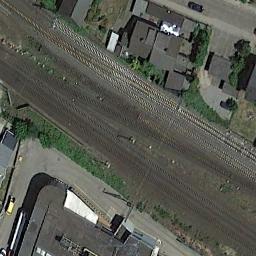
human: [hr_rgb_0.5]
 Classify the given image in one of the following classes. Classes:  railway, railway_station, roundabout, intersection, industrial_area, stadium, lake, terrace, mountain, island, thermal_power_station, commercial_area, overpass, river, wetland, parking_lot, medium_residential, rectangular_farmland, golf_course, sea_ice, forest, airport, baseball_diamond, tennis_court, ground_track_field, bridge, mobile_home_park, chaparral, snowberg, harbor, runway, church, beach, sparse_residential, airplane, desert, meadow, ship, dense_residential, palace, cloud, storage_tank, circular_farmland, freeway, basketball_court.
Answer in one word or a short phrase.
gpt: railway